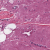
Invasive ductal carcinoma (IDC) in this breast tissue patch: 0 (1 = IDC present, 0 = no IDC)